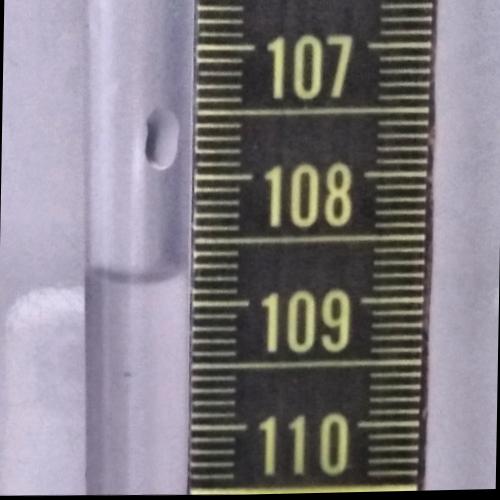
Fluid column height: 108.8 cm